Field crop: tomato
Growth stage: 2
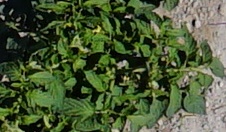
Species: tomato